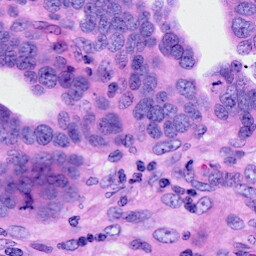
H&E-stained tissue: Ovarian